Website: crate-barrel
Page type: account-dashboard
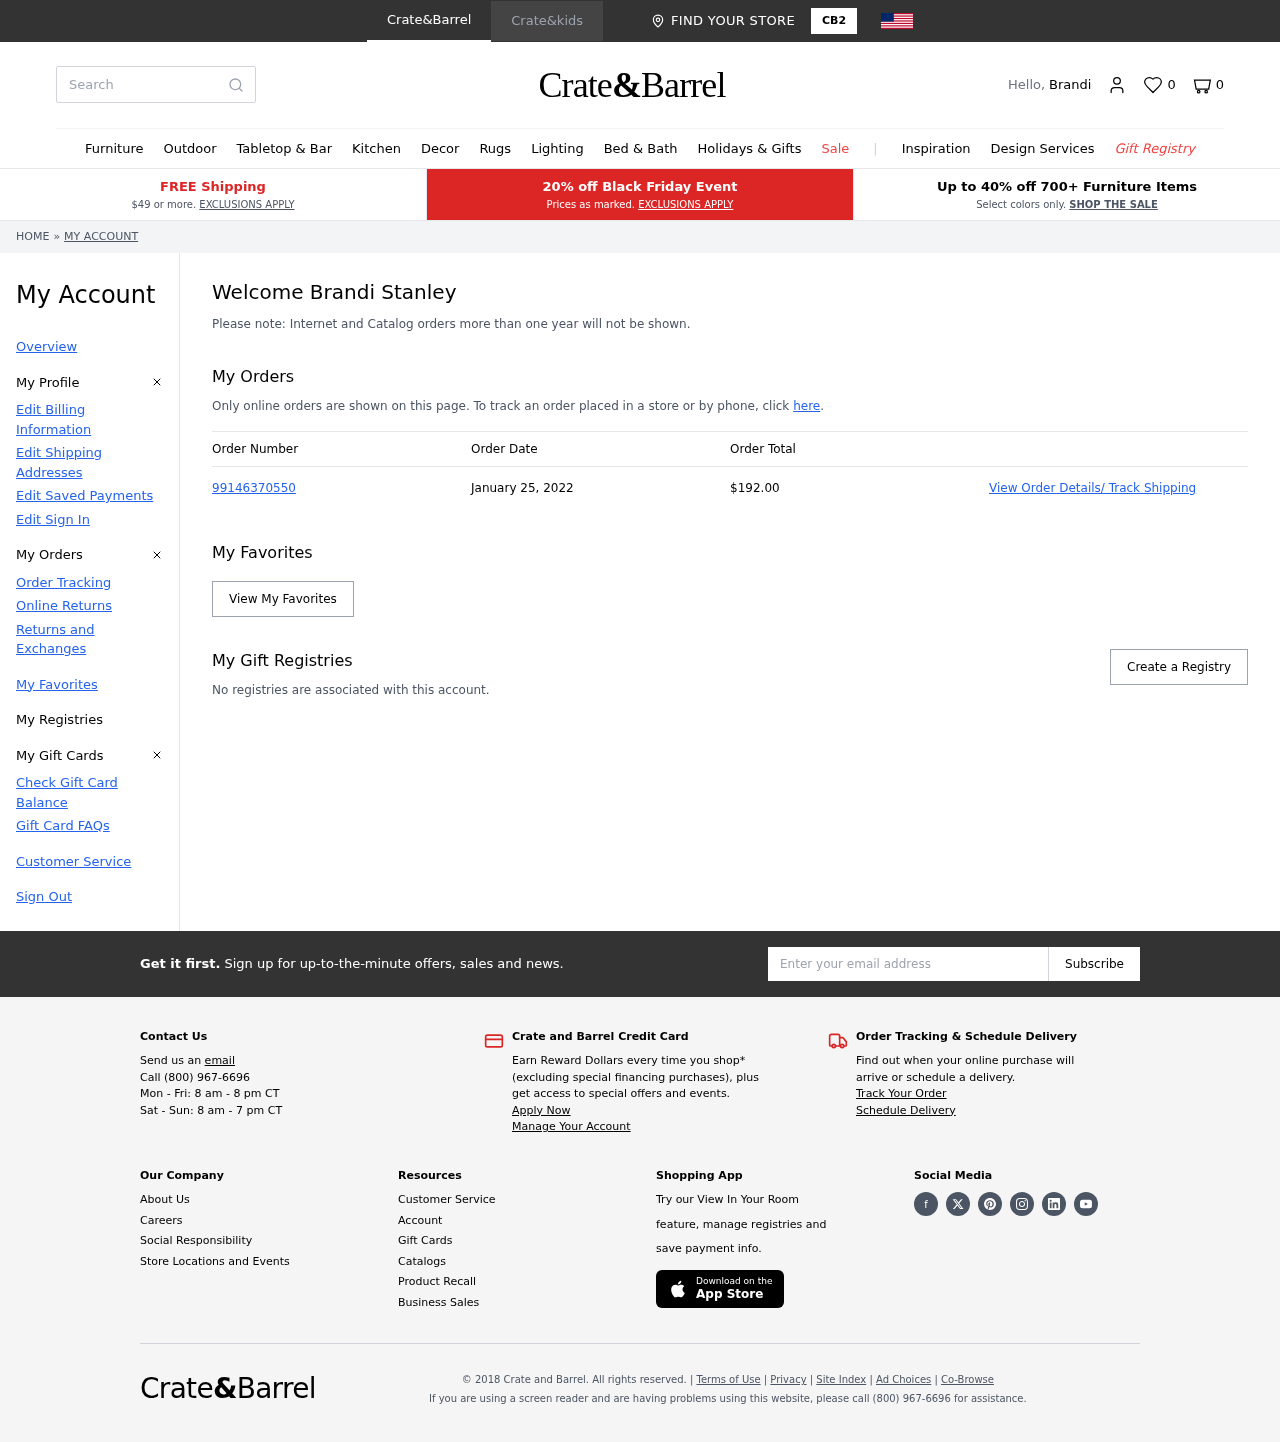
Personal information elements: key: PII_EMAIL
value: brandistanley@yahoo.com
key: PII_FIRSTNAME
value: Brandi
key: PII_FULLNAME
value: Brandi Stanley
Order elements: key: ORDER_NUM_ITEMS
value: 0
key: ORDER_NUMBER
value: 99146370550
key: ORDER_DATE
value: January 25, 2022
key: ORDER_TOTAL
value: $192.00
Search elements: key: HEADER_SEARCH
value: Search
Other elements: key: FAVORITES_COUNT
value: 0